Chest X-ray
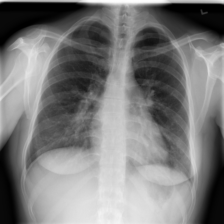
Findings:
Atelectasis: negative
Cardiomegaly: negative
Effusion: negative
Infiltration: negative
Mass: negative
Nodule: negative
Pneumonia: negative
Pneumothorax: negative
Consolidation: negative
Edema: negative
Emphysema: negative
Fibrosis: negative
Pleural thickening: negative
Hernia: negative